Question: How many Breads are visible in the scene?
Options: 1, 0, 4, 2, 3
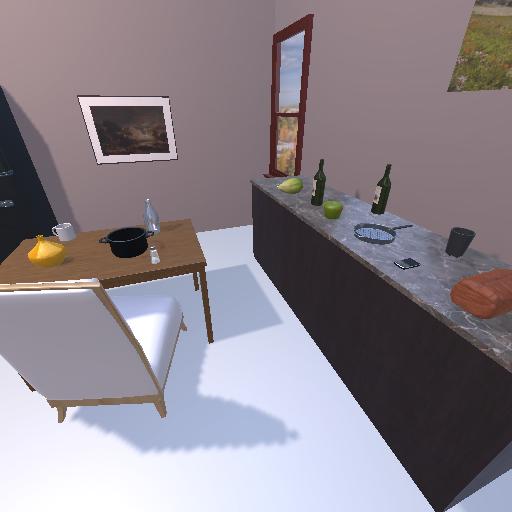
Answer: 1